Field crop: maize
Growth stage: 2
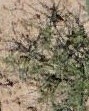
Species: salsola